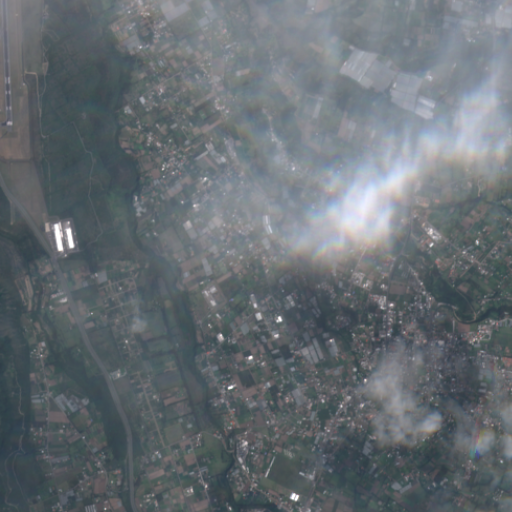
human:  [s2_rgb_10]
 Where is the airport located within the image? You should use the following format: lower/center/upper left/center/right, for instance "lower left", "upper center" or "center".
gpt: The airport is located in the upper left of the image.
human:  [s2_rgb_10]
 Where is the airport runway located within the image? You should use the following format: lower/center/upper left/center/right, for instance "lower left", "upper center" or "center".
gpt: The airport runway is located in the upper left of the image.
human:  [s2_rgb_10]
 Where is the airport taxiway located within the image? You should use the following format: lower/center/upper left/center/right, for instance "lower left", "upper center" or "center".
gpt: The airport taxiway is located in the upper left of the image.
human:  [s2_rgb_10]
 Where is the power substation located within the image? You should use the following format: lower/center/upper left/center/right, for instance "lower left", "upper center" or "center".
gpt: The power substation is located in the upper center of the image.
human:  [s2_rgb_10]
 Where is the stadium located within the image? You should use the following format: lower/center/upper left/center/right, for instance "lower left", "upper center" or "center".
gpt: The stadium is located in the lower right of the image.
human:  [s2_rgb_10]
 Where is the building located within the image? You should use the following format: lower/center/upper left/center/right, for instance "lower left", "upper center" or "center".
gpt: There is no building in the image.